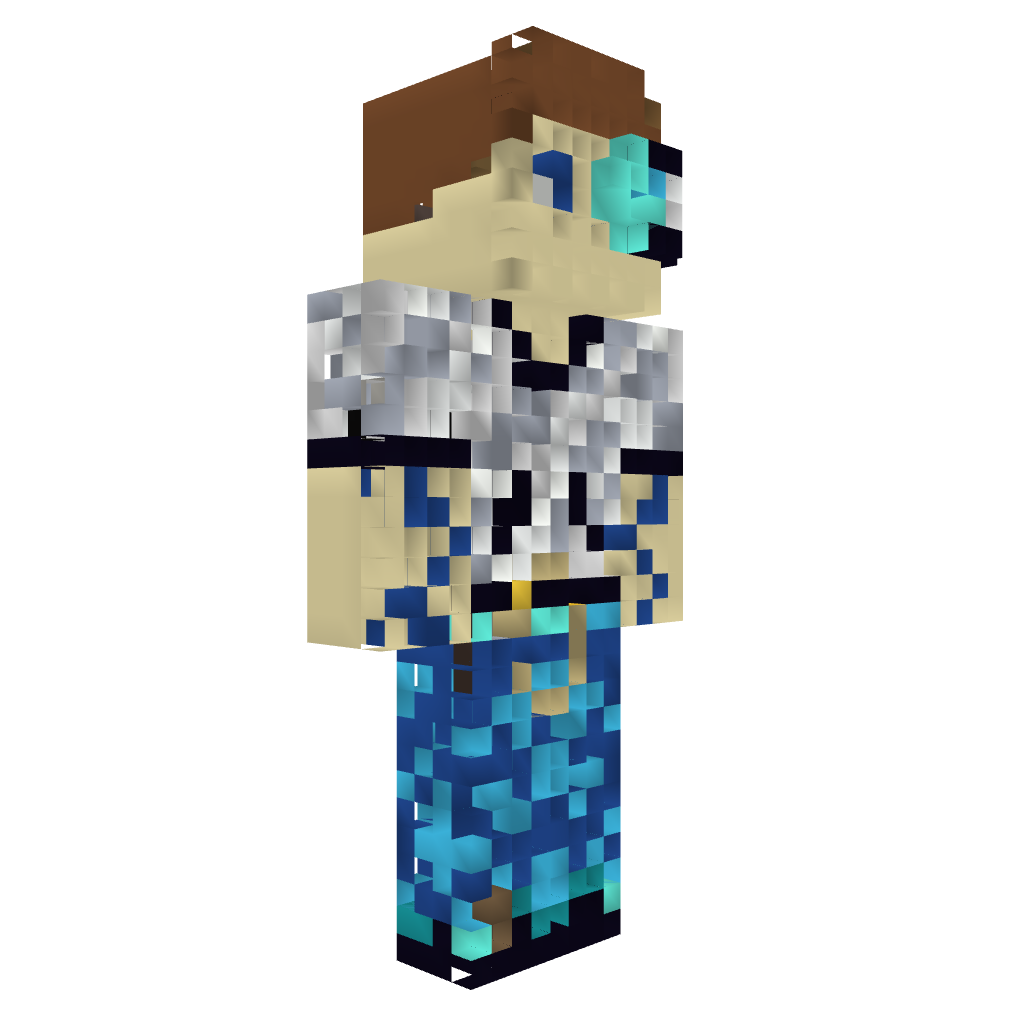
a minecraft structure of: Swagmasterer (Me!)